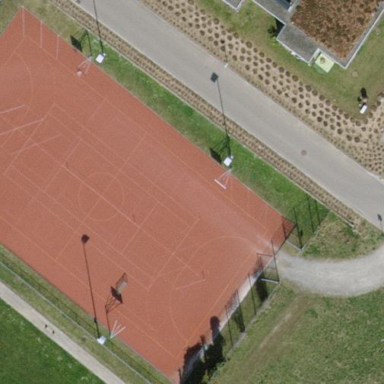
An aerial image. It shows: Multi-sport pitch with tartan surface for leisure activities.